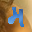
Label: 4